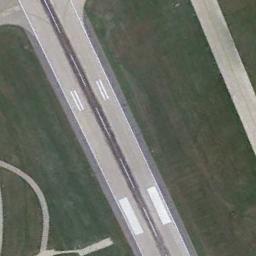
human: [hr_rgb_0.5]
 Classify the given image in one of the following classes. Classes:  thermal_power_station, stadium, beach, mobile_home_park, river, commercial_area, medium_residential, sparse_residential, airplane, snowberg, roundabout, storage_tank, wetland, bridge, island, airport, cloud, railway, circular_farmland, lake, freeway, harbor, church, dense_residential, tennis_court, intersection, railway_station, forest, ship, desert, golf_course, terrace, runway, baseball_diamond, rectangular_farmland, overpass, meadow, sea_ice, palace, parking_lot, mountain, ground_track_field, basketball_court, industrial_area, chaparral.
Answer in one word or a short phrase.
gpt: runway